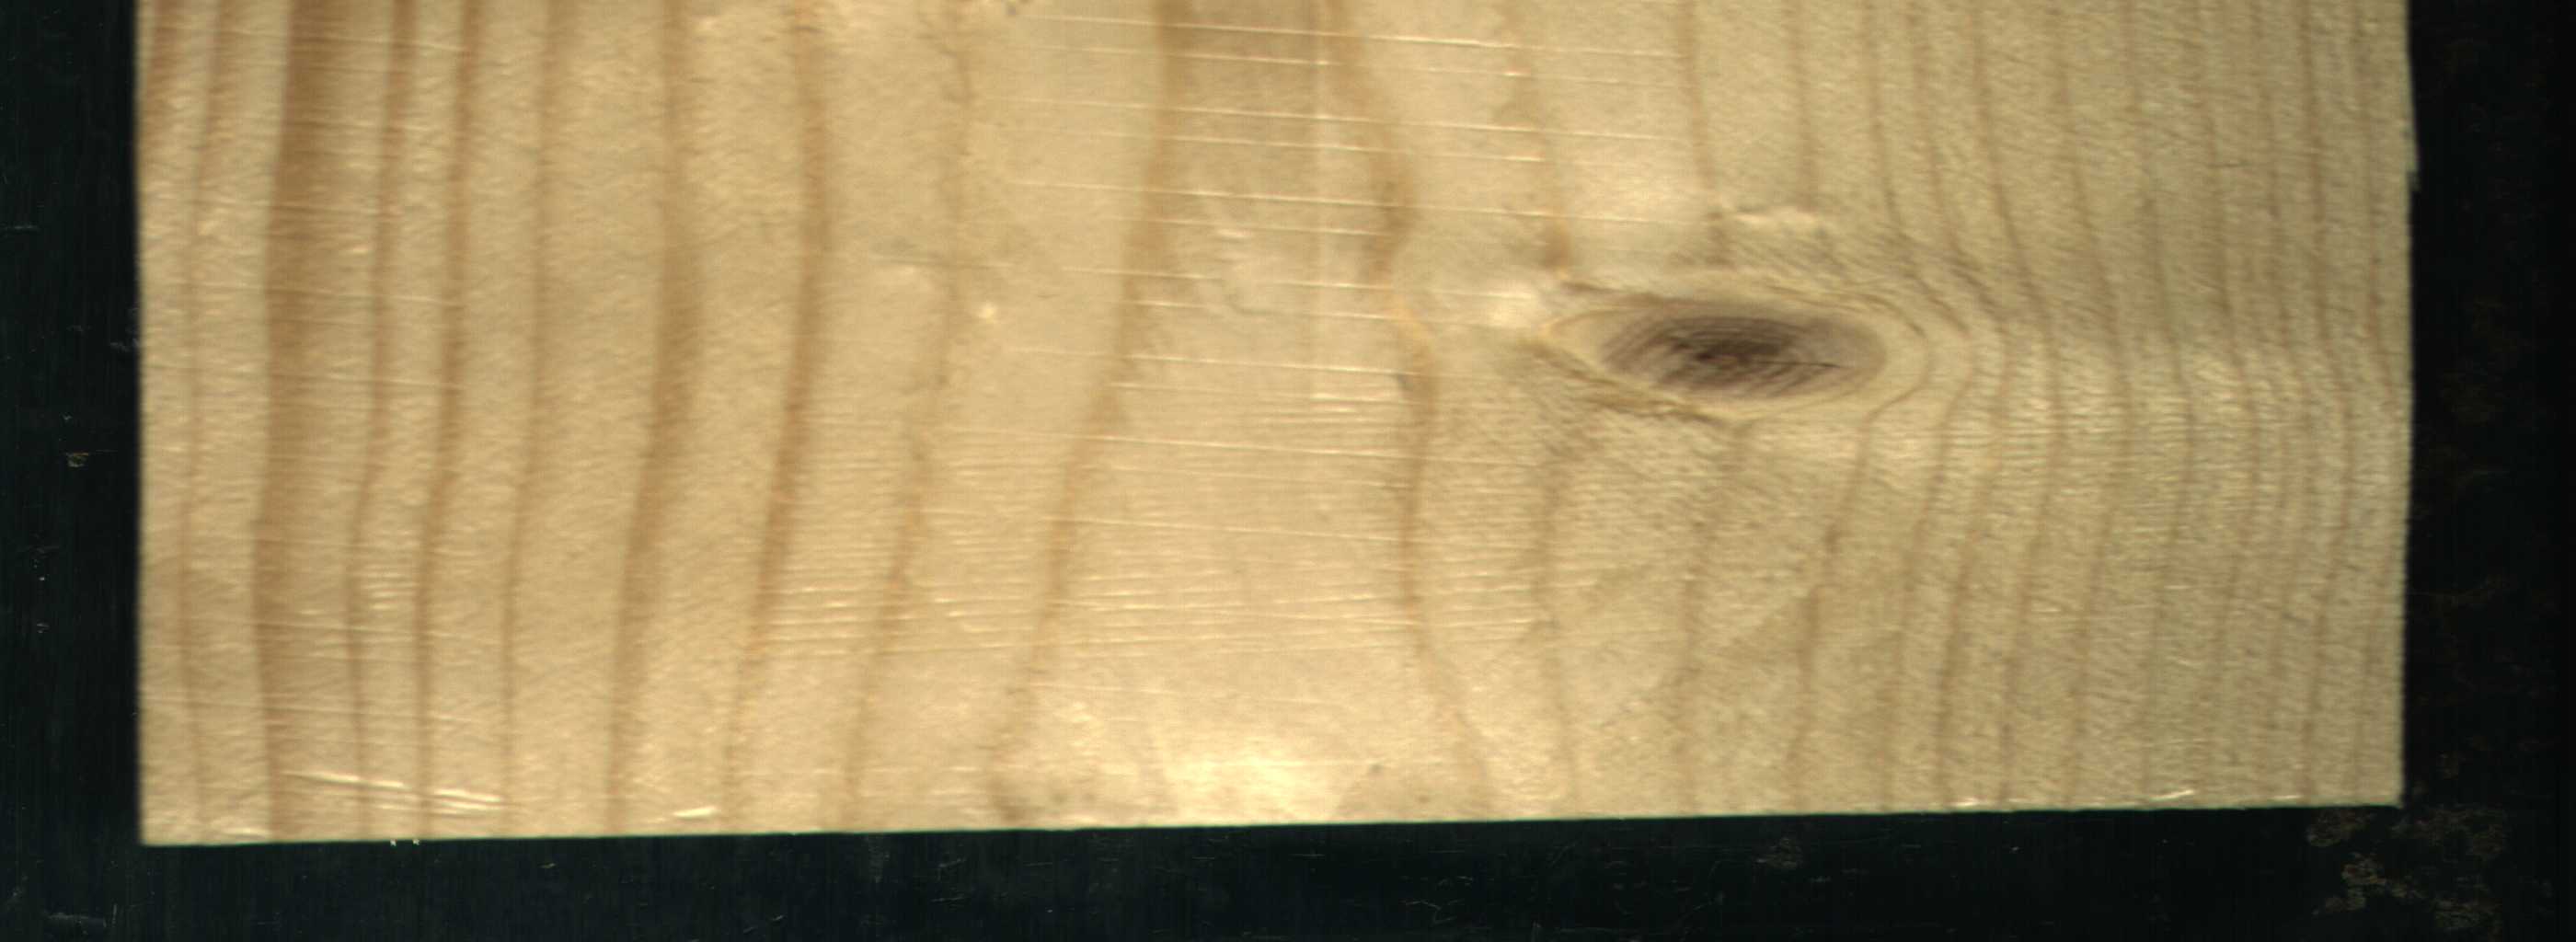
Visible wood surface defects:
Live_Knot